Question: I have a dataframe derived from the output of running GWAS. Each row is a SNP in the genome, with its Chromosome, Position, and P.value. From this dataframe, I'd like to generate a Manhattan Plot where the x-axis goes from the first SNP on Chr 1 to the last SNP on Chr 5 and the y-axis is the -log10(P.value). To do this, I generated an Index column to plot the SNPs in the correct order along the x-axis, however, I would like the x-axis to be labeled by the Chromosome column instead of the Index. Unfortunately, I cannot use Chromosome to plot my x-axis because then all the SNPs on any given Chromosome would be plotted in a single column of points.
Here is an example dataframe to work with:
'''
library(tidyverse)
df <- tibble(Index = seq(1, 500, by = 1),
Chromosome = rep(seq(1, 5, by = 1), each = 100),
Position = rep(seq(1, 500, by = 5), 5),
P.value = sample(seq(1e-5, 1e-2, by = 1e-5), 500, replace = TRUE))
'''
And the plot that I have so far:
'''
df %>%
ggplot(aes(x = Index, y = -log10(P.value), color = as.factor(Chromosome))) +
geom_point()
'''
I have tried playing around with the scale_x_discrete option, but haven't been able to figure out a solution.
Here is an example of a Manhattan Plot I found online. See how the x-axis is labeled according to the Chromosome? That is my desired output.

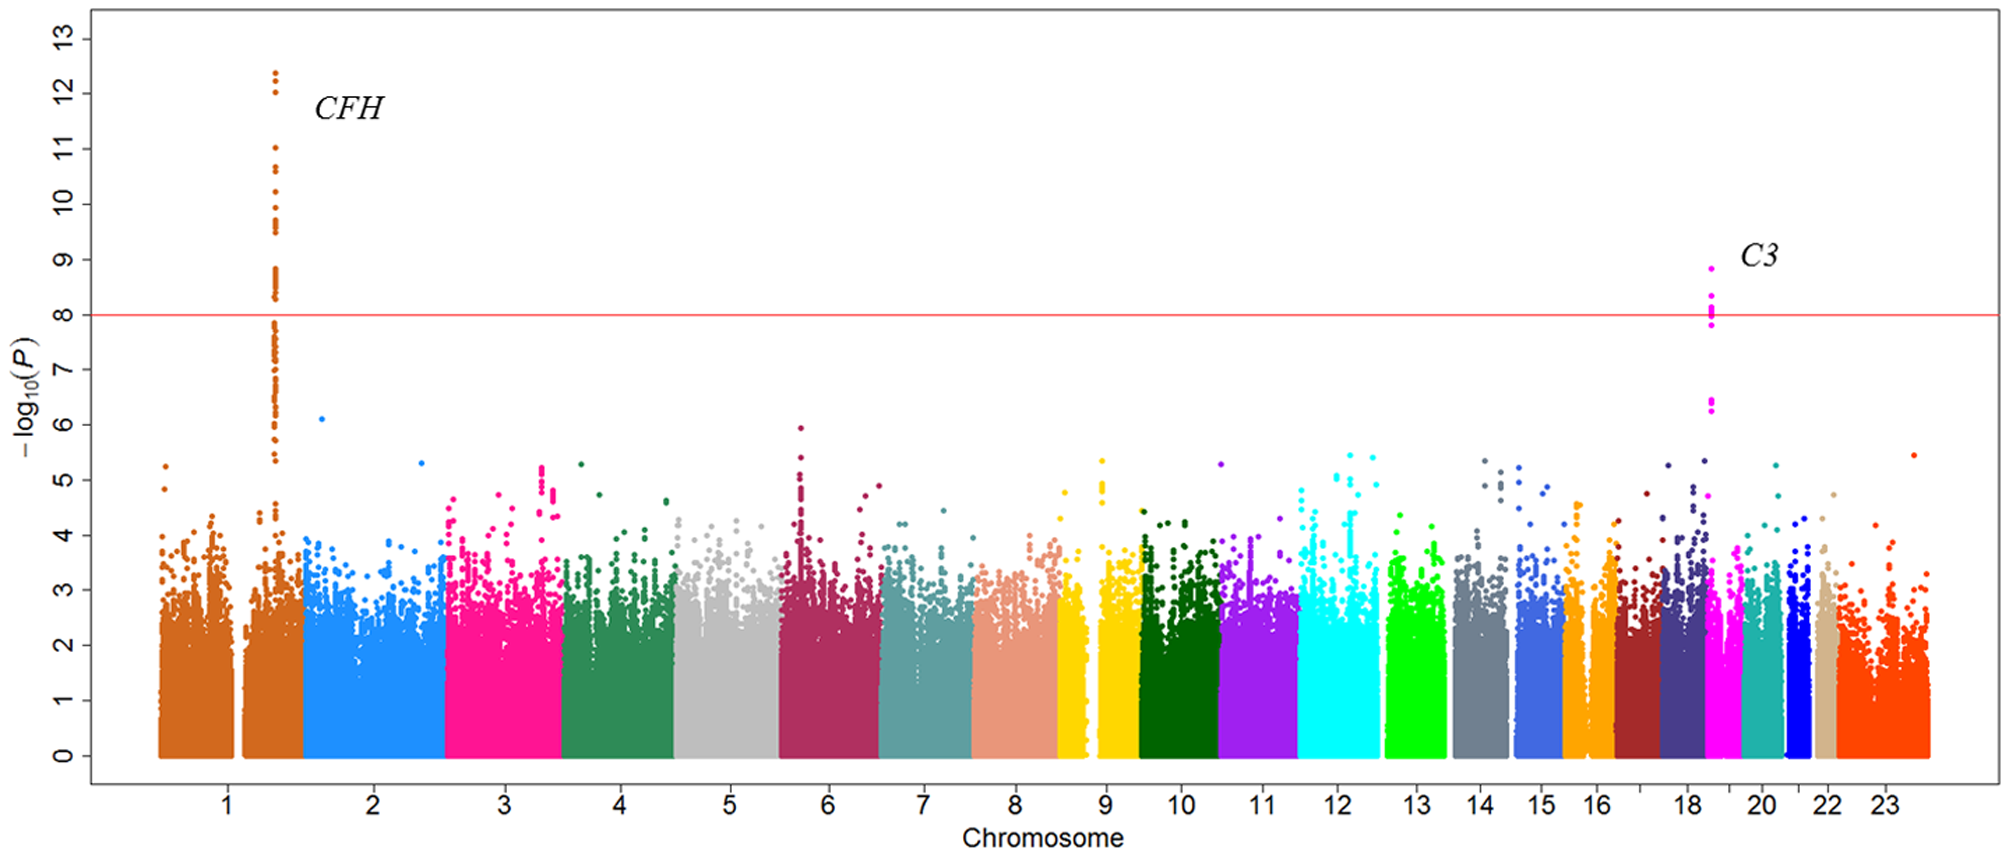
Answer: 'geom_jitter' is your friend:
'''
df %>%
ggplot(aes(x = Chromosome, y = -log10(P.value), color = as.factor(Chromosome))) +
geom_jitter()
'''
Edit given OP's comment:
Using base R plot, you could do:
'''
cols = sample(colors(), length(unique(df$Chromosome)))[df$Chromosome]
plot(df$Index, -log10(df$P.value), col=cols, xaxt="n")
axis(1, at=c(50, 150, 250, 350, 450), labels=c(1:5))
'''
You'll need to specify exactly where you want each chromosome label to be for the 'axis' function. Thanks to this <URL>.
Edit #2:
I found an answer using 'ggplot2'. You can use the 'annotate' function to plot your points by coordinates, and the 'scale_x_discrete' function (as you suggested) to place the labels in the x axis according to chromosome. We also need to define the 'pos' vector to get the position of labels for the plot. I used the mean value of the 'Index' column for each group as an example, but you can define it by hand if you wish.
'''
pos <- df %>%
group_by(Chromosome) %>%
summarize(avg = round(mean(Index))) %>%
pull(avg)
ggplot(df) +
annotate("point", x=df$Index, y=-log10(df$P.value),
color=as.factor(df$Chromosome)) +
scale_x_discrete(limits = pos,
labels = unique(df$Chromosome))
'''